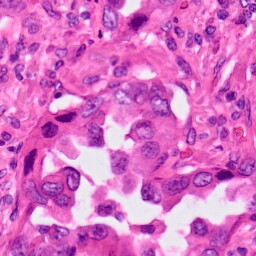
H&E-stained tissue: Lung